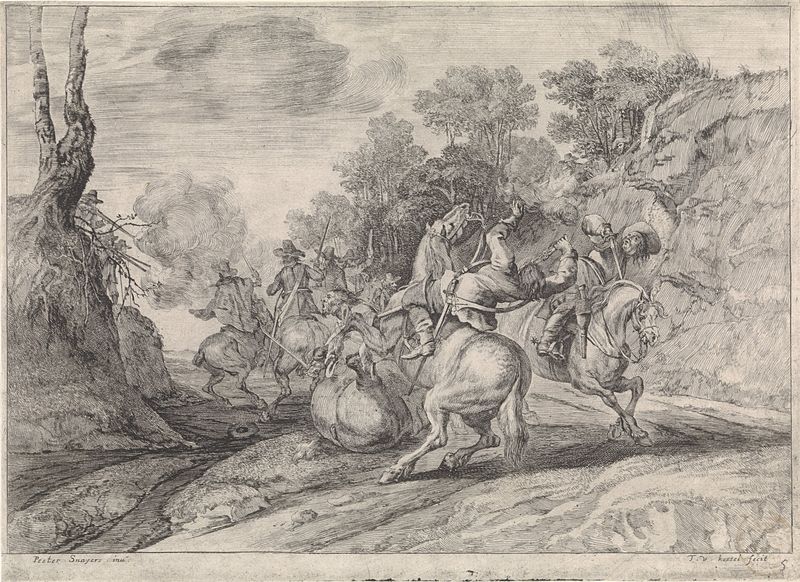
Titel: Overval in een nauwe passage
Künstler: Theodorus van Kessel
Standort: Amsterdam
Institution: Rijksmuseum
Schlagwörter: berg, felsen, himmel, kampf, wasser, weiß, wolken, bäume, fluss, landschaft, hut, männer, schwarz, zeichnung, weg, tot, bach, hügel, stamm, tal, wald, pferd, pferde, reiter, linien, schlacht, wurzel, druck, stich, schwert, schwerter, säbel, überfall, jagd, sturz, fabelwesen, turban, furt, datiert, schwet, sturtz, zeichnung überfall